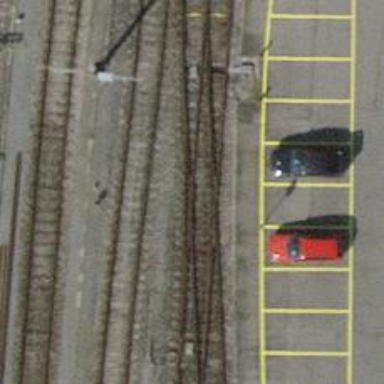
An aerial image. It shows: Railway yard with one track.